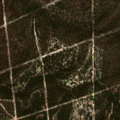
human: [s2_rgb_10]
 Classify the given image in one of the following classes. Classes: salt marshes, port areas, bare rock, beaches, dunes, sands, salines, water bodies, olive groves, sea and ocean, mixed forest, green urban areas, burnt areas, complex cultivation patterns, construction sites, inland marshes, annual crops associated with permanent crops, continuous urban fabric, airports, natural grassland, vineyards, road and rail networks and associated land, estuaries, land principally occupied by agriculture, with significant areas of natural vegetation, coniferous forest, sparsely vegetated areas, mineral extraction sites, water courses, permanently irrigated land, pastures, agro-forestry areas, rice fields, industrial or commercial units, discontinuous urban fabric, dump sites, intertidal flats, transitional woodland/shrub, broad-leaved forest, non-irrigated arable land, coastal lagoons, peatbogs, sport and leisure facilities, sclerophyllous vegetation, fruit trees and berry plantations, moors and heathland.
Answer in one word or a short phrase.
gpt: coniferous forest, transitional woodland/shrub